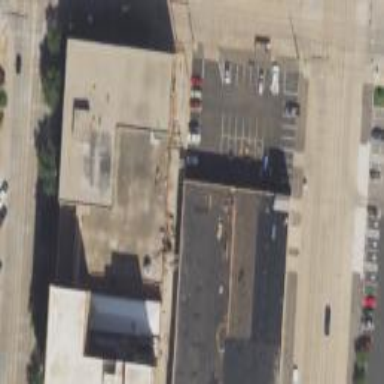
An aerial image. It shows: Commercial building.